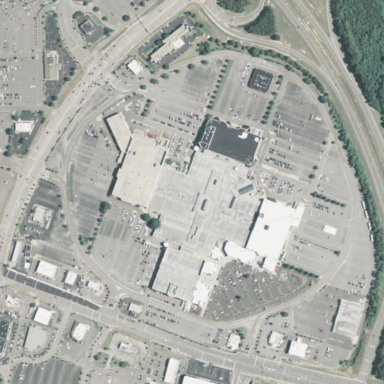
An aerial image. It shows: Retail area.